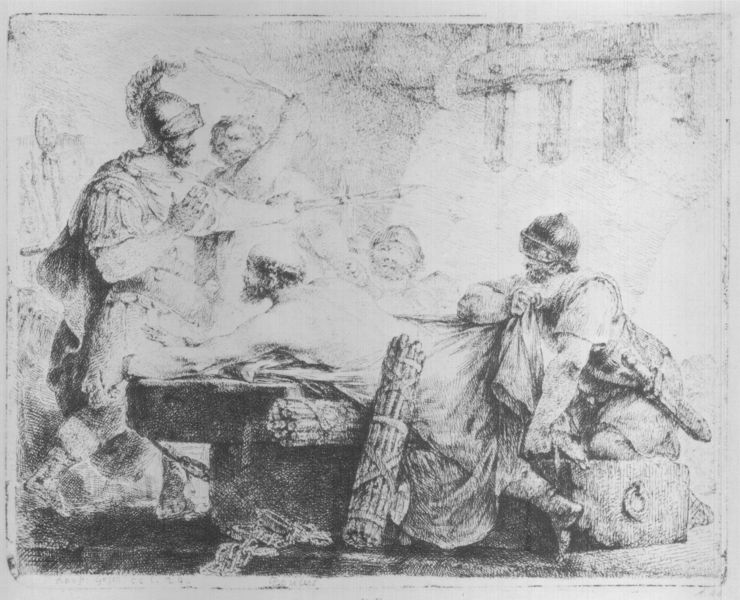
Titel: Paulus, zu Rutenstreichen verurteilt, spricht das römische Bürgerrecht an
Künstler: Bernhard Rode
Standort: Kiel
Institution: Kunsthalle zu Kiel der Christian-Albrechts-Universität
Schlagwörter: blätter, dunkel, feder, fuß, kampf, mann, schatten, umhang, weiß, menschen, fenster, frankreich, grau, hell, holz, licht, männer, schwarz, skizze, säulen, tisch, zeichnung, tuch, bart, wand, falten, hinrichtung, messer, rembrandt, stein, steine, vollbart, signatur, gitter, gewand, mantel, fassen, zart, genre, stock, federbusch, füße, papier, bündel, grafik, bank, lanze, soldaten, chauve, glatze, homme, sandalen, ring, fallen, tor, unscharf, tischkante, griff, laviert, truhe, panzer, antike, kohle, barfuß, druck, schwarzweiss, radierung, stich, militär, raub, schwert, streit, uniform, waffen, ketten, soldat, waffe, peitsche, bleistift, helm, tasche, allegorie, entwurf, gruppenbild, ritter, rüstung, altar, rom, rolle, römer, helme, harnisch, gefängnis, sterben, antik, gefangene, toga, dolch, flehen, krieger, leicht, tempel, speer, töten, tischfuß, schemen, gefangener, kupferstich, gravure, bitte, legionär, schlagen, petrus, bois, pfeile, bitten, matte, römisch, toge, graphit, faszien, dessin, urteil, steinblock, eisenring, casque, epee, soldate, schützen, lavis, fraz, lance, legion, fasces, legionäre, liktorenbündel, quälen, abraham, autel, ruten, rutenbündel, guerrier, zweichnung, mnschen, faszienbündel, romain, rüstng, rolltor, liktoren, agneau, paapier, schlacht um rom, tischblock, bakn, gnatur, lamentieren, seer, rüstungtuch, legionnaire